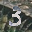
Label: 3